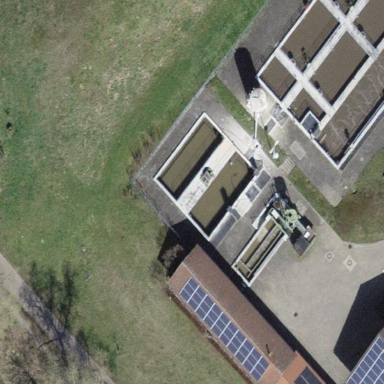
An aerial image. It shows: Image of wastewater.